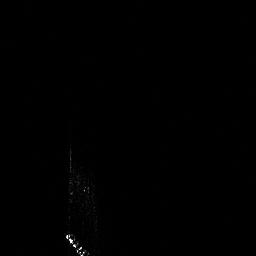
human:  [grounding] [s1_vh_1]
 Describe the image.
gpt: In the satellite image, there is  <ref>1 medium ship </ref> <box>[[24, 89, 35, 99, 0]]</box> located at bottom.